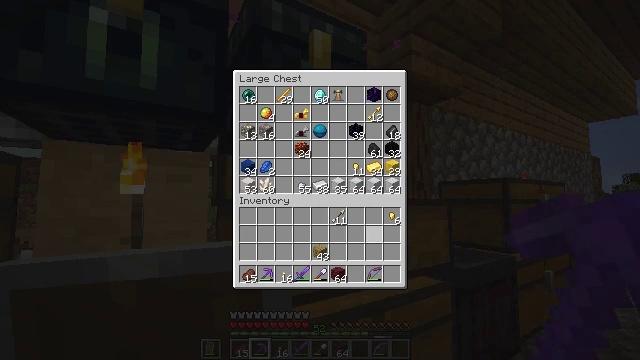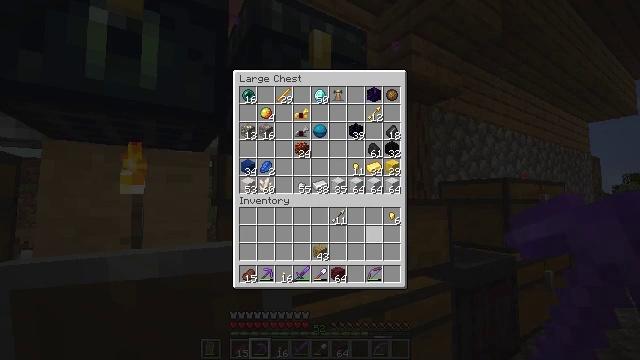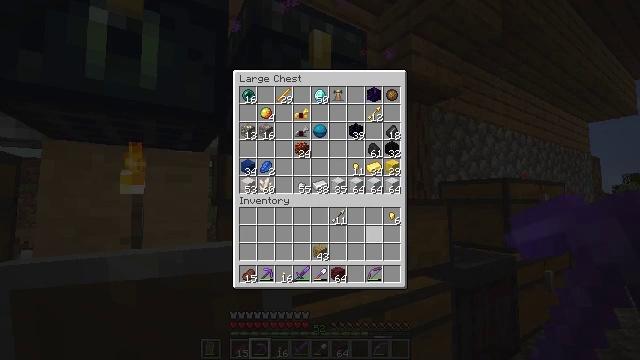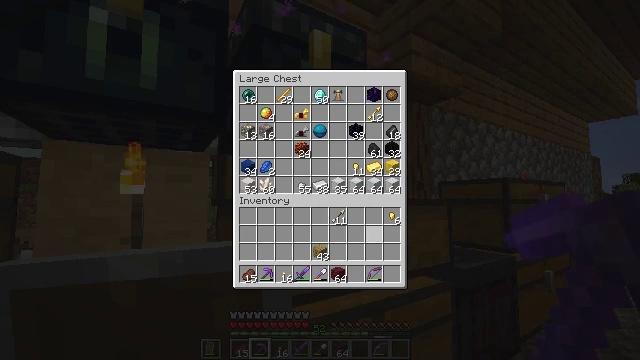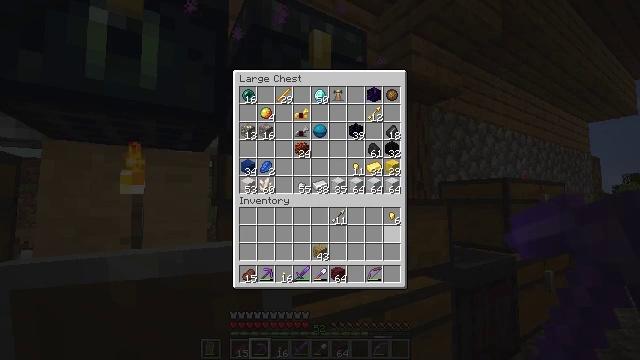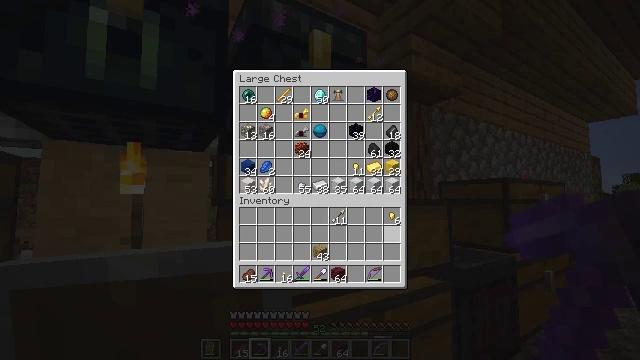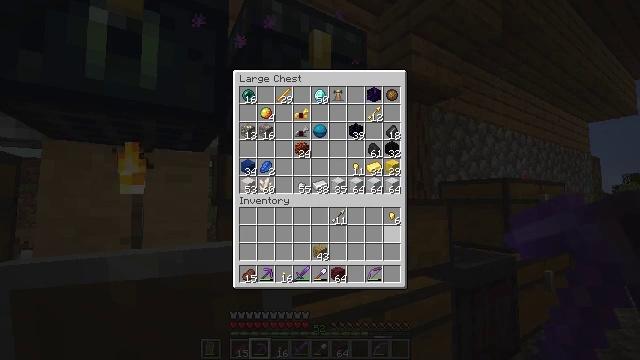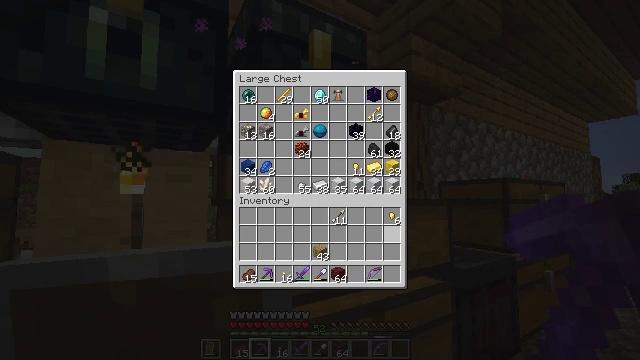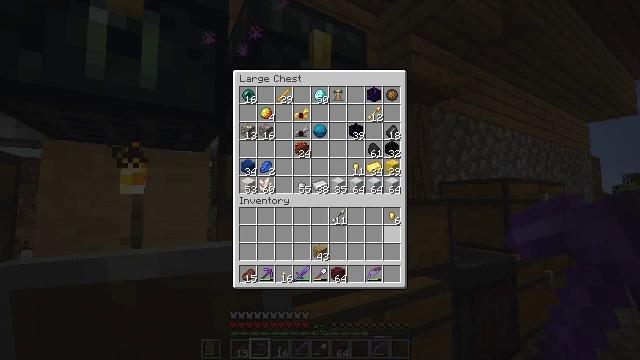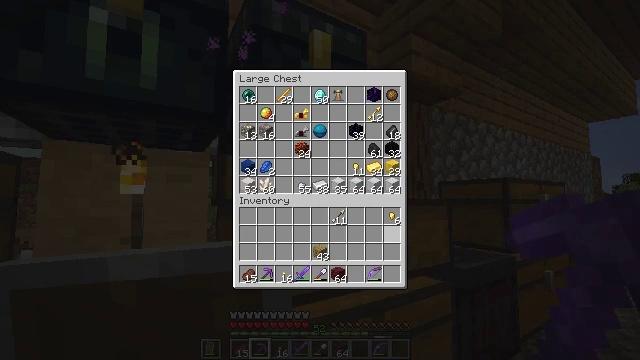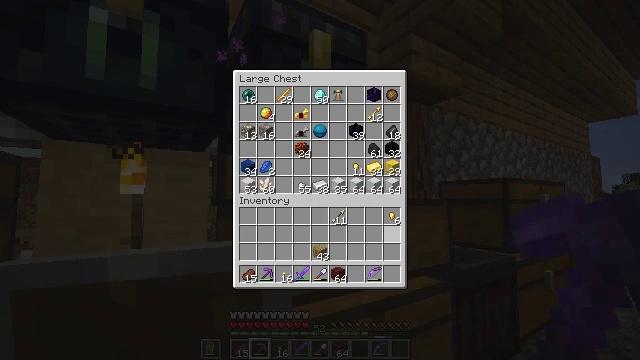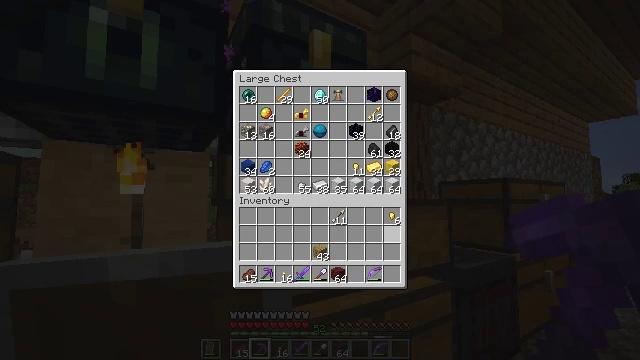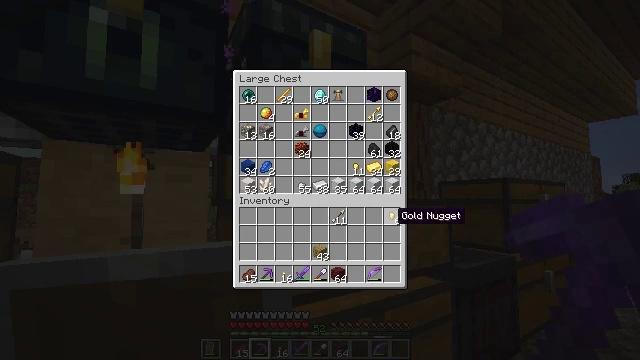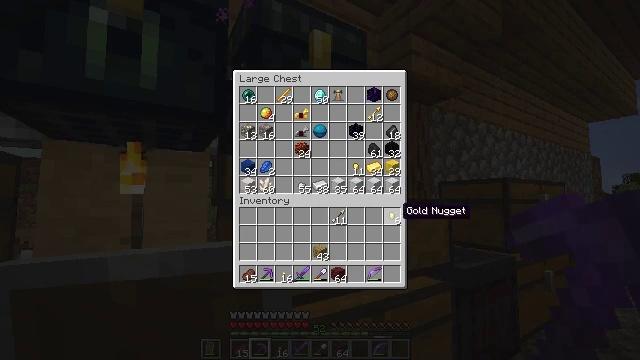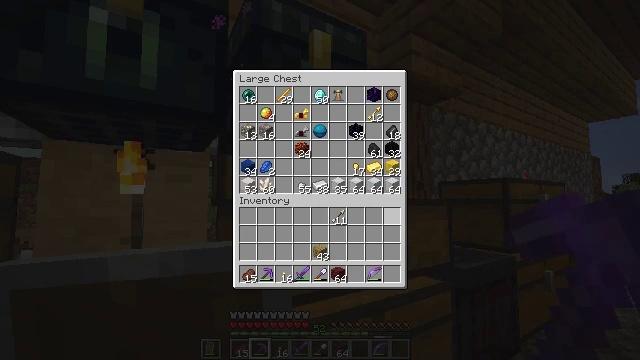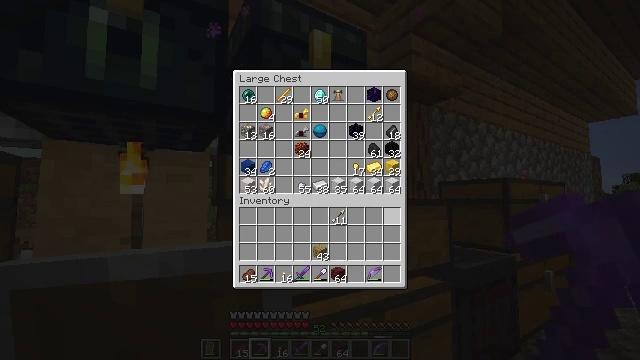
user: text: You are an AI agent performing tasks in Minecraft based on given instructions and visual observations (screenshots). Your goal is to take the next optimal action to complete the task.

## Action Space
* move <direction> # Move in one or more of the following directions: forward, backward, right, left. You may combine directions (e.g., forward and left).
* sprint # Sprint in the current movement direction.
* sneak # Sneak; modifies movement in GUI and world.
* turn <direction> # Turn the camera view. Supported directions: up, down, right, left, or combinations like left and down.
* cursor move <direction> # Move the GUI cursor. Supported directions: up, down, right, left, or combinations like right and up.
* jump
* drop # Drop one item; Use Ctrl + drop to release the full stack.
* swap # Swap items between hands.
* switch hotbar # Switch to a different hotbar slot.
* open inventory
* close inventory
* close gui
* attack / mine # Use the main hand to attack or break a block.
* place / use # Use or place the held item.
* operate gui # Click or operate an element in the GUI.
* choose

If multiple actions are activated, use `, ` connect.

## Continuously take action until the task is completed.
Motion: motion action
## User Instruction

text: Use gold ingot to craft a gold nugget.
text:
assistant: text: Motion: sneak
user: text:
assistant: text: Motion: sneak, turn right
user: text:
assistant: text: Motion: sneak
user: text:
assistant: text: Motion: sneak
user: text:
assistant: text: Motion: sneak
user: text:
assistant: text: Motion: sneak
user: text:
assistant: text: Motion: sneak
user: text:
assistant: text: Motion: sneak
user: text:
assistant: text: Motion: sneak
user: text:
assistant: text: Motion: sneak, use / place
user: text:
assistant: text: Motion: sneak, use / place
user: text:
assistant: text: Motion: sneak
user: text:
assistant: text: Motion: sneak
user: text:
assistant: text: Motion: sneak, use / place
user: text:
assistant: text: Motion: sneak, use / place
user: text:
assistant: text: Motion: sneak, use / place
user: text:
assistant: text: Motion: sneak
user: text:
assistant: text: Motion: sneak
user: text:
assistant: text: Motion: no_op
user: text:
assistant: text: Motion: no_op
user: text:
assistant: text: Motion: no_op
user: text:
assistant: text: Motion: no_op
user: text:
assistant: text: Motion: no_op
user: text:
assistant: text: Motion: no_op
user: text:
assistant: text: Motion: no_op
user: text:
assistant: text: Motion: no_op
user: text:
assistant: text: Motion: no_op
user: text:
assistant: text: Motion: no_op
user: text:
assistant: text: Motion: no_op
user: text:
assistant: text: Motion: no_op